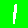
Digit: 1